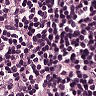
Metastatic tissue present: yes